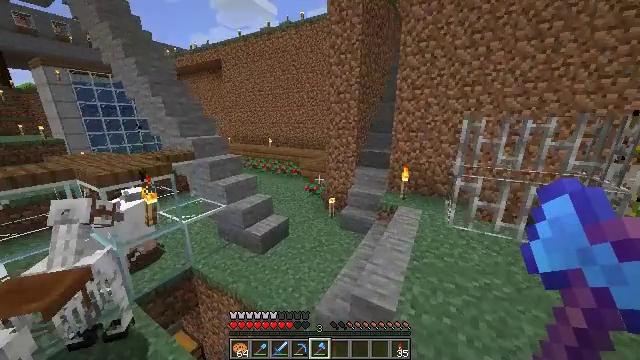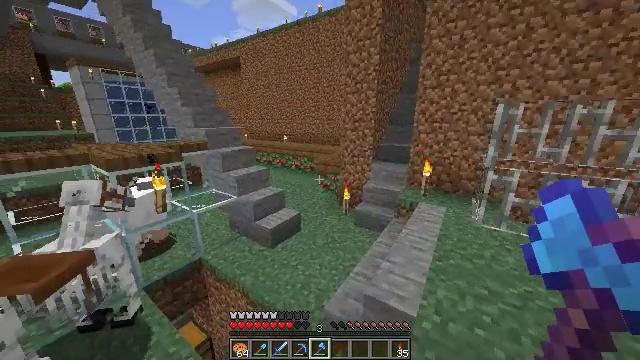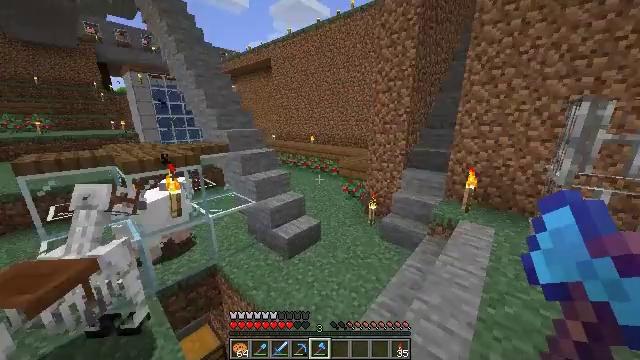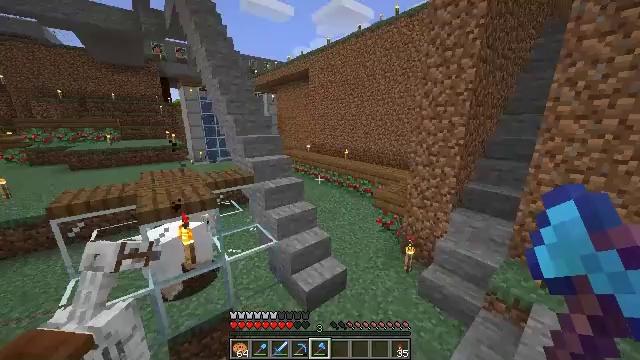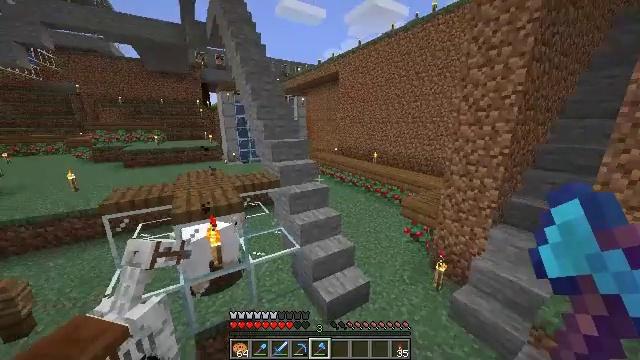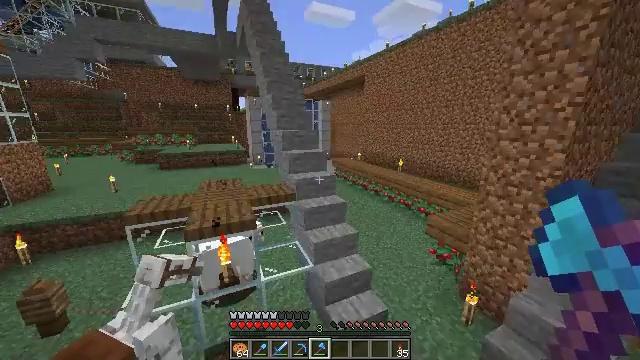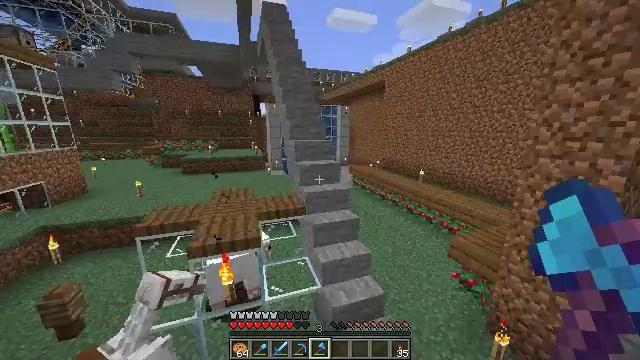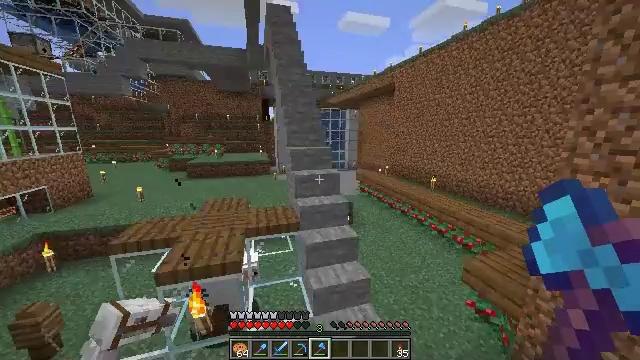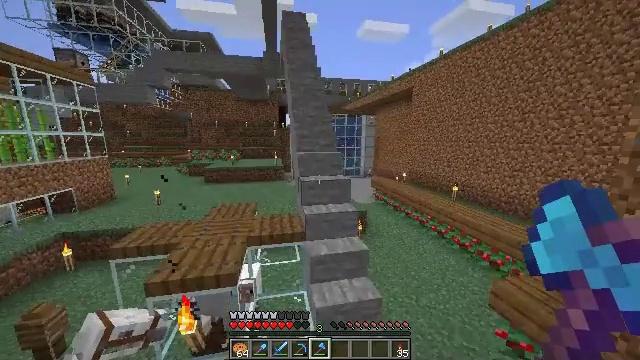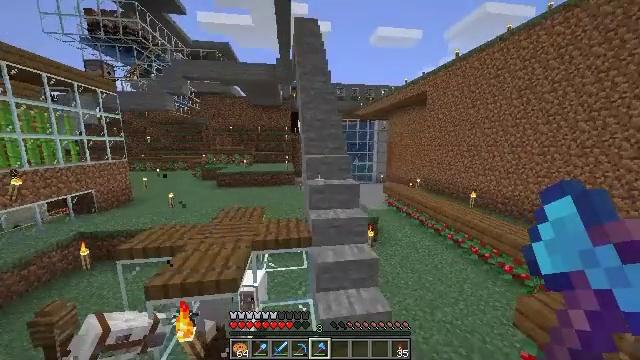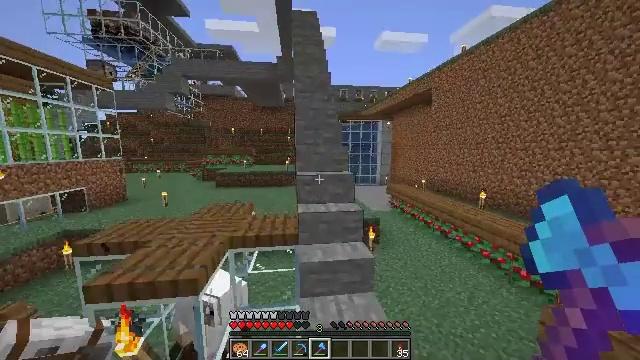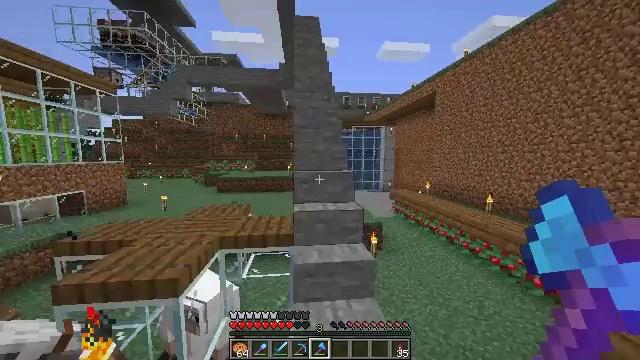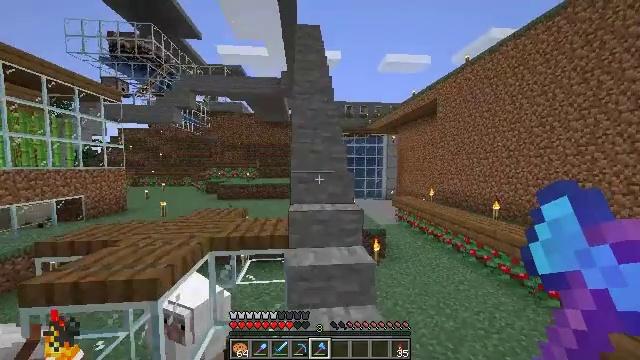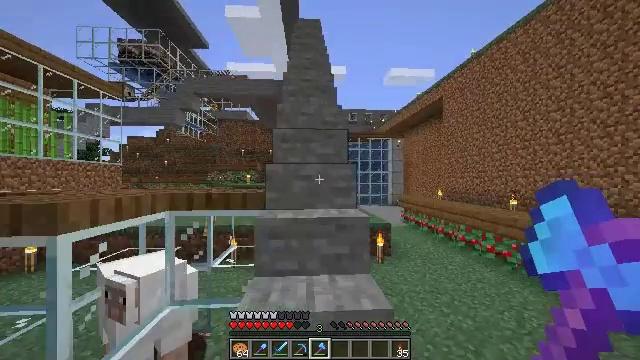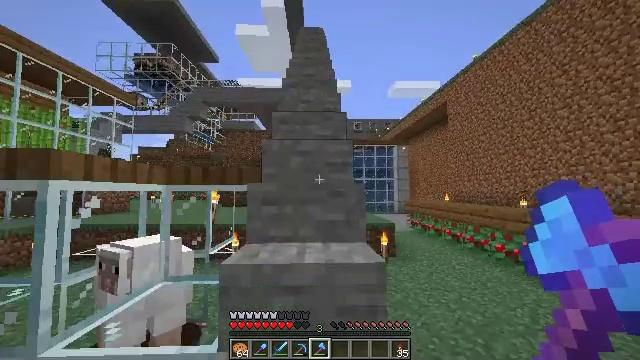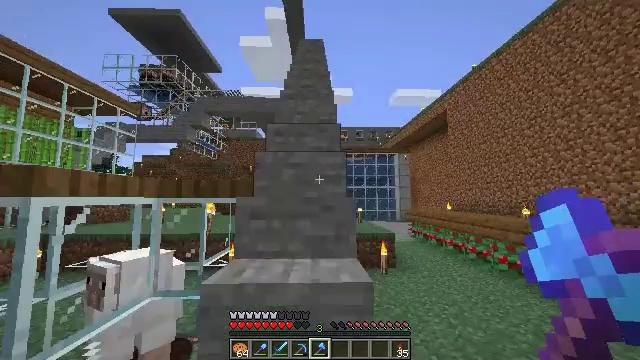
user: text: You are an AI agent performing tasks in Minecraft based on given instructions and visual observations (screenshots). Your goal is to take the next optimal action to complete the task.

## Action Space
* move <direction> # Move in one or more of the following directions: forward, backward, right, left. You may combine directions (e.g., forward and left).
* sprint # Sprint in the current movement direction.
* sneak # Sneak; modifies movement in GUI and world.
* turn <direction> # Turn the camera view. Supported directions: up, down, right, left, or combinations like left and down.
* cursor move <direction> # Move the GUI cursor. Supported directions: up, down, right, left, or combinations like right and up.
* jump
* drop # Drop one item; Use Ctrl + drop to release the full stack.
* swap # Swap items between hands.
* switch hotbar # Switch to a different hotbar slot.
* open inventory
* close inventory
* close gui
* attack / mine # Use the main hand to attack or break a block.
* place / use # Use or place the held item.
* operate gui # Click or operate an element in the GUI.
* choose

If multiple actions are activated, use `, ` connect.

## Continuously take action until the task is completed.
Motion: motion action
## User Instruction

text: Create a golden carrot using the crafting table.
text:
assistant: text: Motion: move forward, sprint, turn left, jump
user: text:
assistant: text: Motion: move forward, sprint, turn left, jump
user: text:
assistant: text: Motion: move forward, sprint, turn left, jump
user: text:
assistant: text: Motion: move forward, turn left, jump
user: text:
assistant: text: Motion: move forward, turn left
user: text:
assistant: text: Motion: move forward, turn left and up
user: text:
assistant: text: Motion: move forward, turn left
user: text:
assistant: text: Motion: move forward, turn left and up
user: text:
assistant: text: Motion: move forward, turn left and up
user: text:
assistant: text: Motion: move forward, turn left and up
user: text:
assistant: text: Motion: move forward, turn up
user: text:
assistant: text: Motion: move forward, turn up
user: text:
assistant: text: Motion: move forward, sprint, turn left and up
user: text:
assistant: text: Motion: move forward, sprint, turn left and up
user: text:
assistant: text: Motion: move forward, sprint, turn up
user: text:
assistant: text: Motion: move forward, sprint, turn up
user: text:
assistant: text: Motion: move forward, turn left and up
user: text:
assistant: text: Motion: move forward, turn up
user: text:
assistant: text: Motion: move forward
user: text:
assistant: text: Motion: move forward
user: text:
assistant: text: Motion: move forward
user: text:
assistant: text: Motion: move forward, turn left
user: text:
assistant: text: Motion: move forward, sprint, turn left
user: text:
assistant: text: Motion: move forward, sprint, turn left
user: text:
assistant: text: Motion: move forward, sprint, turn left
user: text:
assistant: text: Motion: move forward, sprint
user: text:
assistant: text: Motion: move forward
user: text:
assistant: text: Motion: move forward
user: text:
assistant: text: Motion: move forward
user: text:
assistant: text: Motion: move forward, turn right